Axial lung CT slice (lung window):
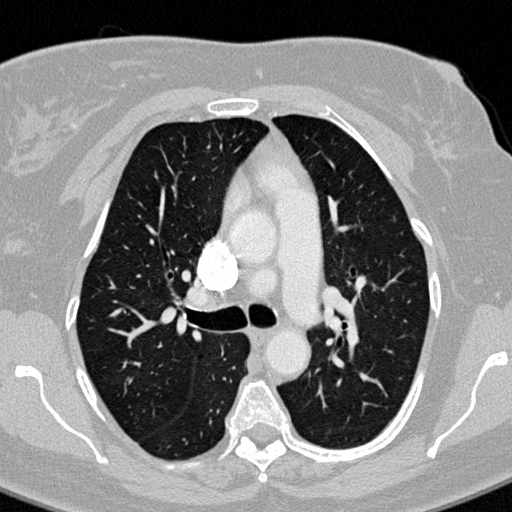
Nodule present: no